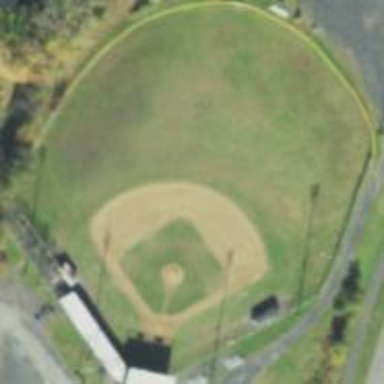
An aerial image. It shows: Baseball pitch for leisure and sports activities.